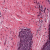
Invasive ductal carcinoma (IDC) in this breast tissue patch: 0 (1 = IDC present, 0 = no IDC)